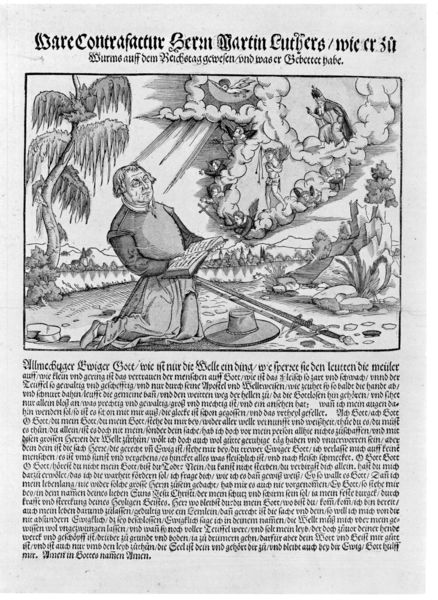
Titel: Ware Contrafactur Herrn Martin Luthers
Standort: Zürich.
Institution: Wickiana
Schlagwörter: baum, felsen, gott, himmel, mann, wasser, wolken, bäume, fluss, sand, see, ufer, hut, schwarz, weiss, zeichnung, weg, wolke, bibel, geschichte, mensch, stein, steine, bild, portrait, porträt, erde, boden, gewand, renaissance, engel, schrift, stab, berge, fels, grafik, graphik, papst, karikatur, deutsch, palme, buch, strahlen, druck, schwarz-weiss, stich, illustration, schwert, text, zeitung, buchstaben, knien, überschrift, titelblatt, worte, gebet, gestalten, schein, kniend, wams, vision, luther, erscheinung, heiliger, tiara, erleuchtung, maria, kupferstich, betend, petrus, christentum, druch, huit, altdeutsch, handschrift, frühe neuzeit, martin, reformation, pilger, gottvater, artikel, wolkr, martin luther, kniet, seriendruck, reformator, reformatoren, knieender, pilgerstab, jüngstesgericht, gtt vater, martin luthe, fontispiz